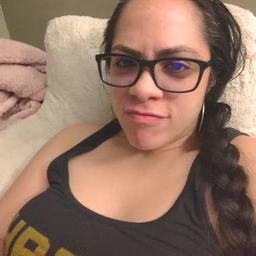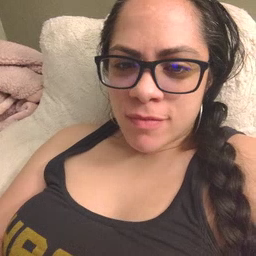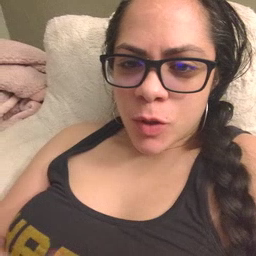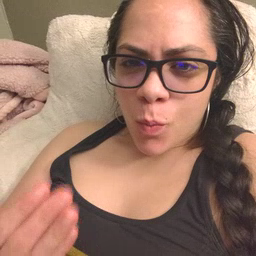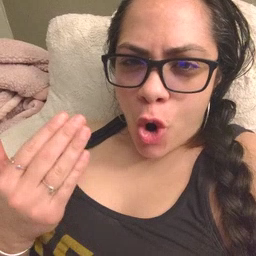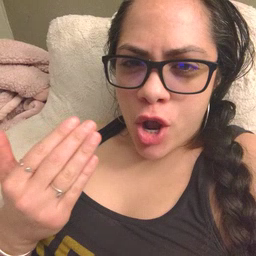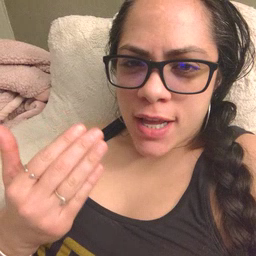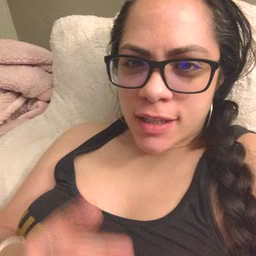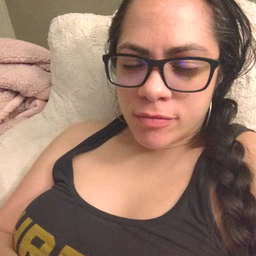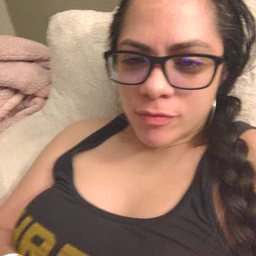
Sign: morning